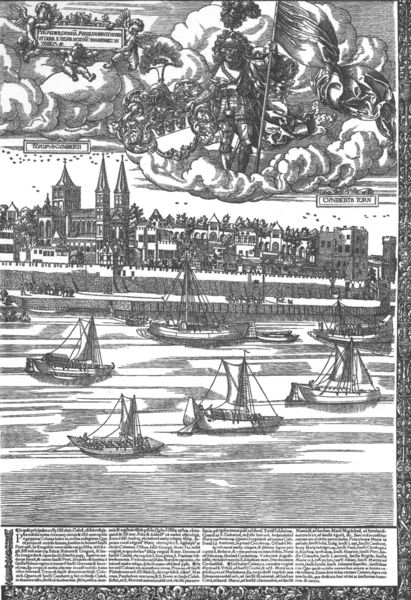
Titel: Colonia, O Felix Agrippina Nobilis Romanorum Colonia
Künstler: Anton Woensam von Worms
Institution: Köln, Stadtmuseum
Schlagwörter: gott, himmel, mann, meer, wasser, weiß, wolken, fluss, kirchturm, see, stadt, grau, schwarz, zeichnung, wolke, vögel, kirche, boote, kahn, turm, engel, küste, schiff, schiffe, schrift, segel, segelschiffe, ansicht, stab, zuschauer, fahne, flagge, mast, mauer, grafik, graphik, hafen, kai, lastkahn, rudern, kirchtürme, türme, dom, druck, radierung, stich, text, zeitung, kathedrale, doppelturm, putten, kupferstich, prospekt, köln, aachen, regensburg, weichbild, mdruck, kay